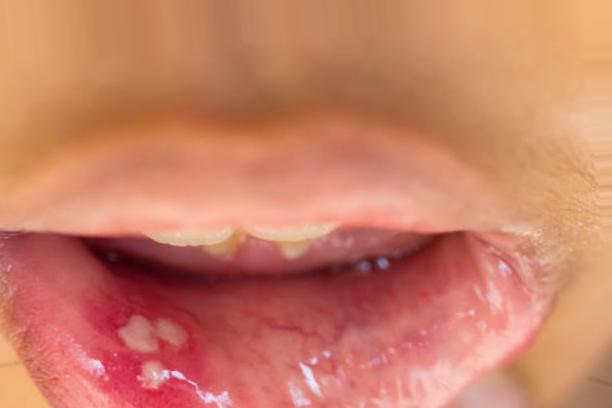
Condition: Mouth Ulcer